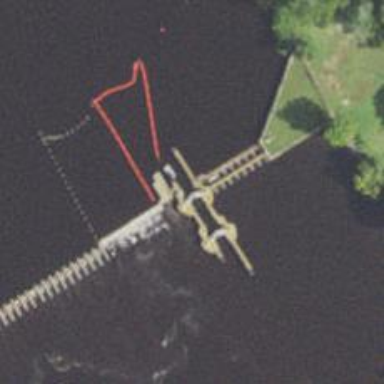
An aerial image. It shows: Lock gate on waterway.